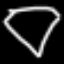
Label: diamond